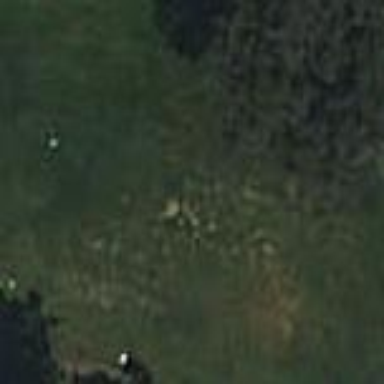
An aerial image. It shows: Golf tee.